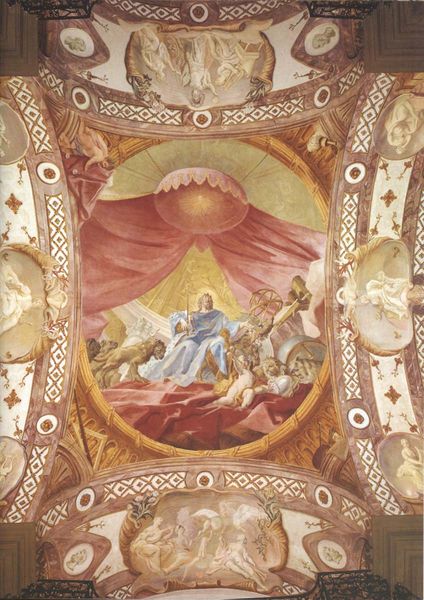
Titel: Deckenfresken aus Sankt Emmeran
Künstler: Cosmas Damian Asam
Standort: Regensburg, St. Emmeram (EU - D - B)
Schlagwörter: blau, gott, himmel, mann, pfeiler, rot, muster, ornament, bart, richter, kirche, gold, mantel, stoff, decke, klassizismus, krone, rosa, kinder, oval, engel, bogen, könig, wandgemälde, stuck, stufen, bemalt, gewölbe, schwert, himme, baldachin, löwe, deckengemälde, fresko, maria, madonna, deckenmalerei, gottvater, evangelisten, deckenfresko, deckenbemalung, barockmalerei, senen, bonge, nengel